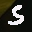
Label: 5